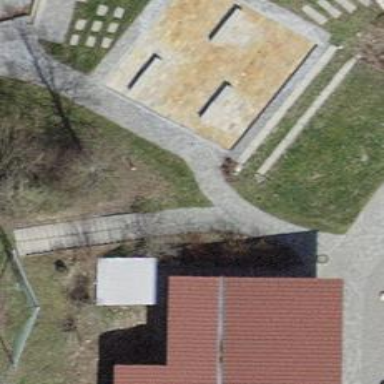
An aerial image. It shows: Path made of paving stones.